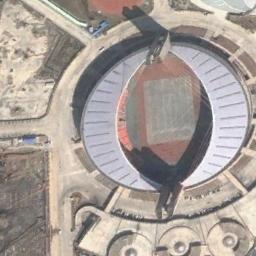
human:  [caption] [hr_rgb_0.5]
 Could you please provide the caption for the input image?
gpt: This stadium has a row of white signs on each side .

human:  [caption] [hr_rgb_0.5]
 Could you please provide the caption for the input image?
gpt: The circular stadium is surrounded by roads and buildings .

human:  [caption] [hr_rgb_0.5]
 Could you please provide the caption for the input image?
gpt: The stadium is on the bare land next to the grass .

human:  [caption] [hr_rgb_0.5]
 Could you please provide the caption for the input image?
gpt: There are many roads around the stadium .

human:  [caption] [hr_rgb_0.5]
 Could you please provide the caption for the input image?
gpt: There are some buildings around the stadium .